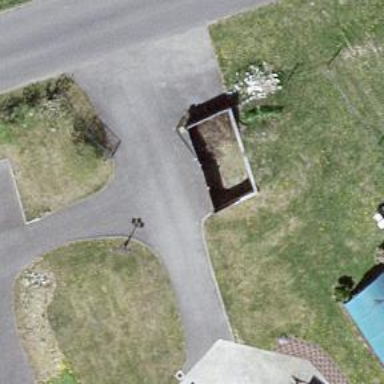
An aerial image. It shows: Gate.